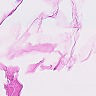
Metastatic tissue present: no